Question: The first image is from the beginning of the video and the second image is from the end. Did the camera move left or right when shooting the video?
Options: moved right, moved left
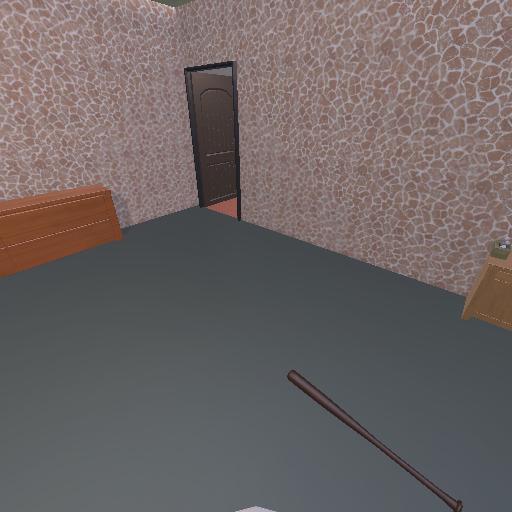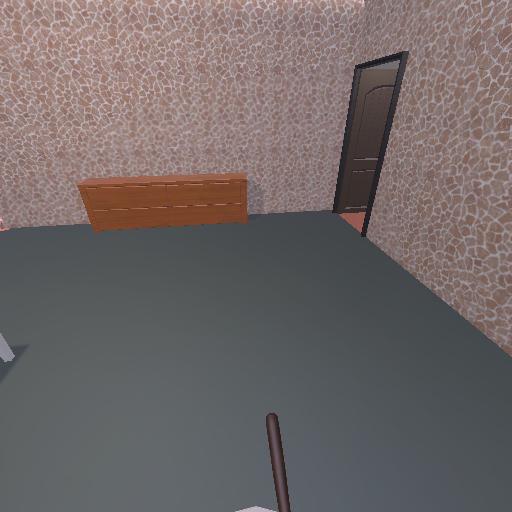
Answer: moved right